Question: This is the screenshot of cmd:

I wrote
'''
browser-sync start --server --files "app\index.html"
'''
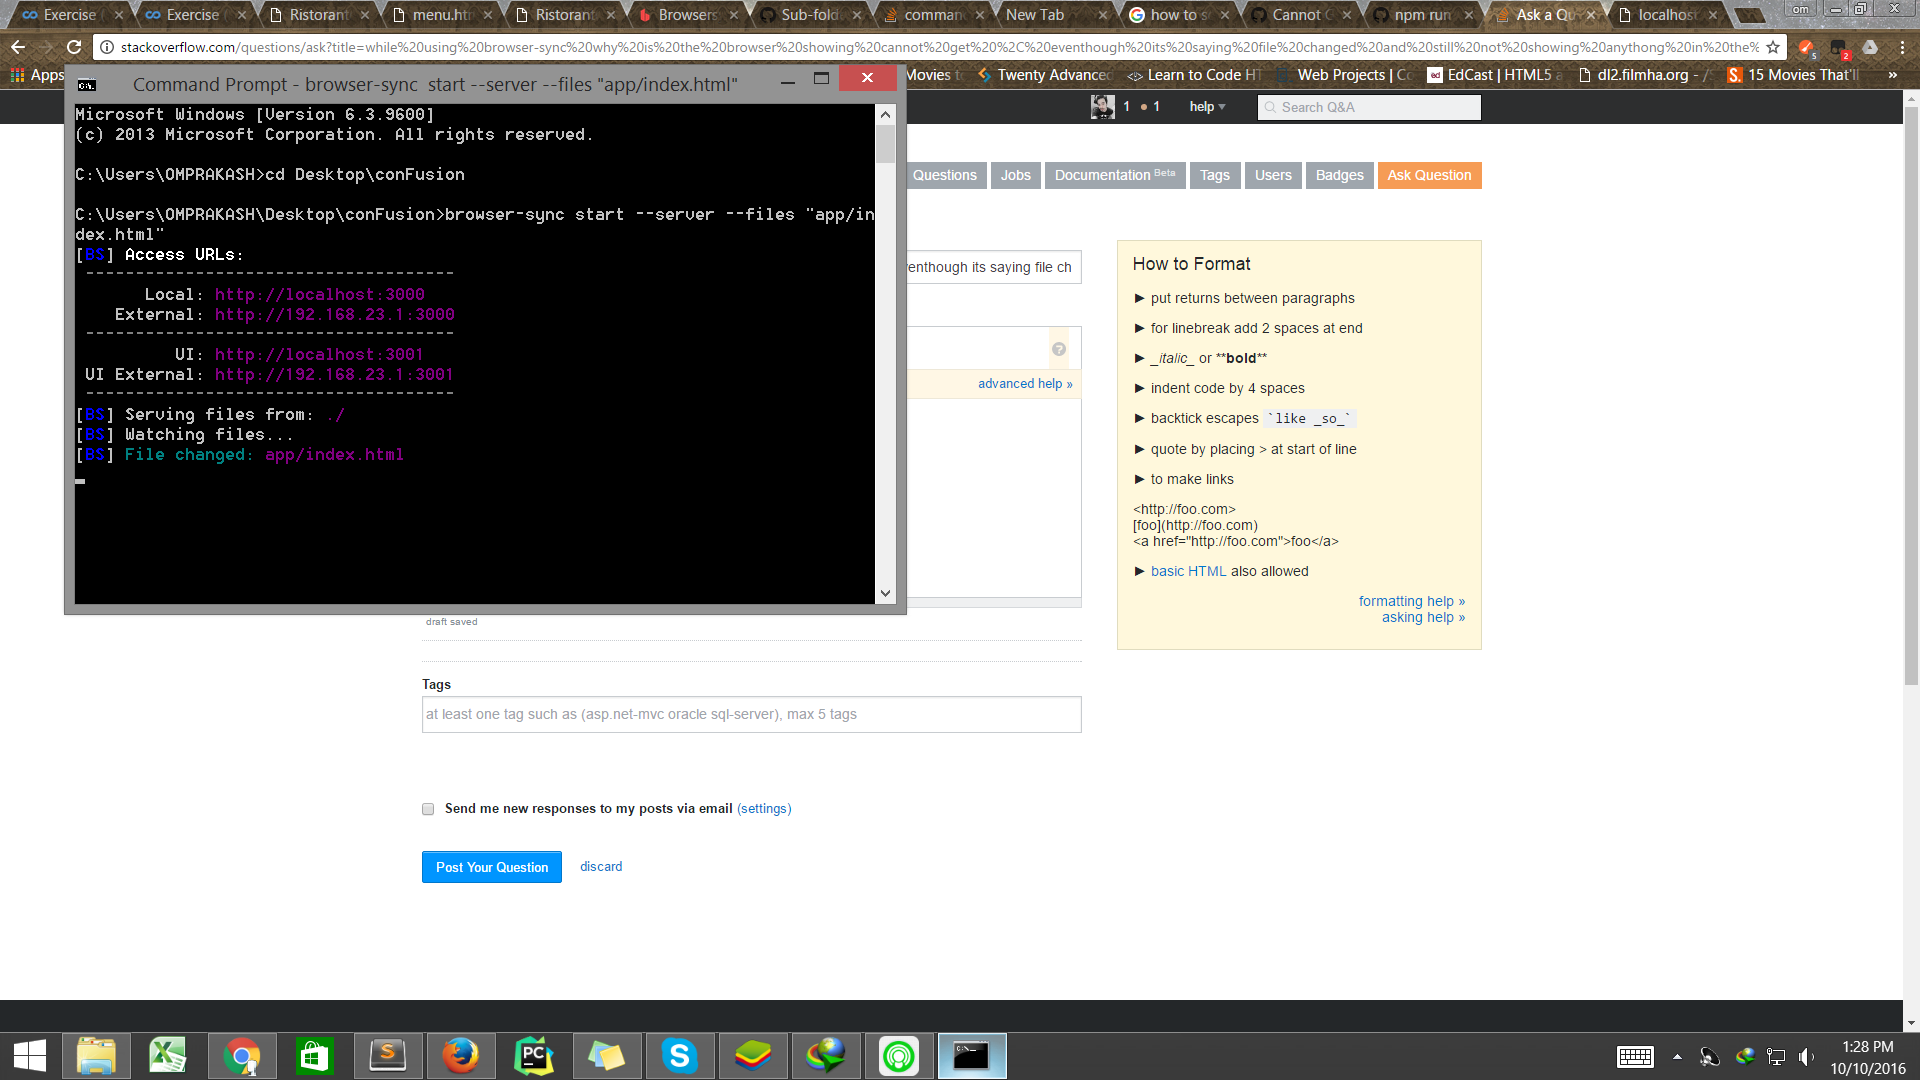
Answer: Looking at your screenshot it appears that your project directory is situated in the Desktop folder and is structured as follows:
'''
confusion
|
+---app
|
+---index.html
'''
In which case you could try instructing Browsersync to start a server from the 'app' directory. If you 'cd' to your folder named 'confusion' then run:
'browser-sync start --server "app" --files "app/index.html"'
Note the addition of '"app"' after the '--server' flag.